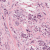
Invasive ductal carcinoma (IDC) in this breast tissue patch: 1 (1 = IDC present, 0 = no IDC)